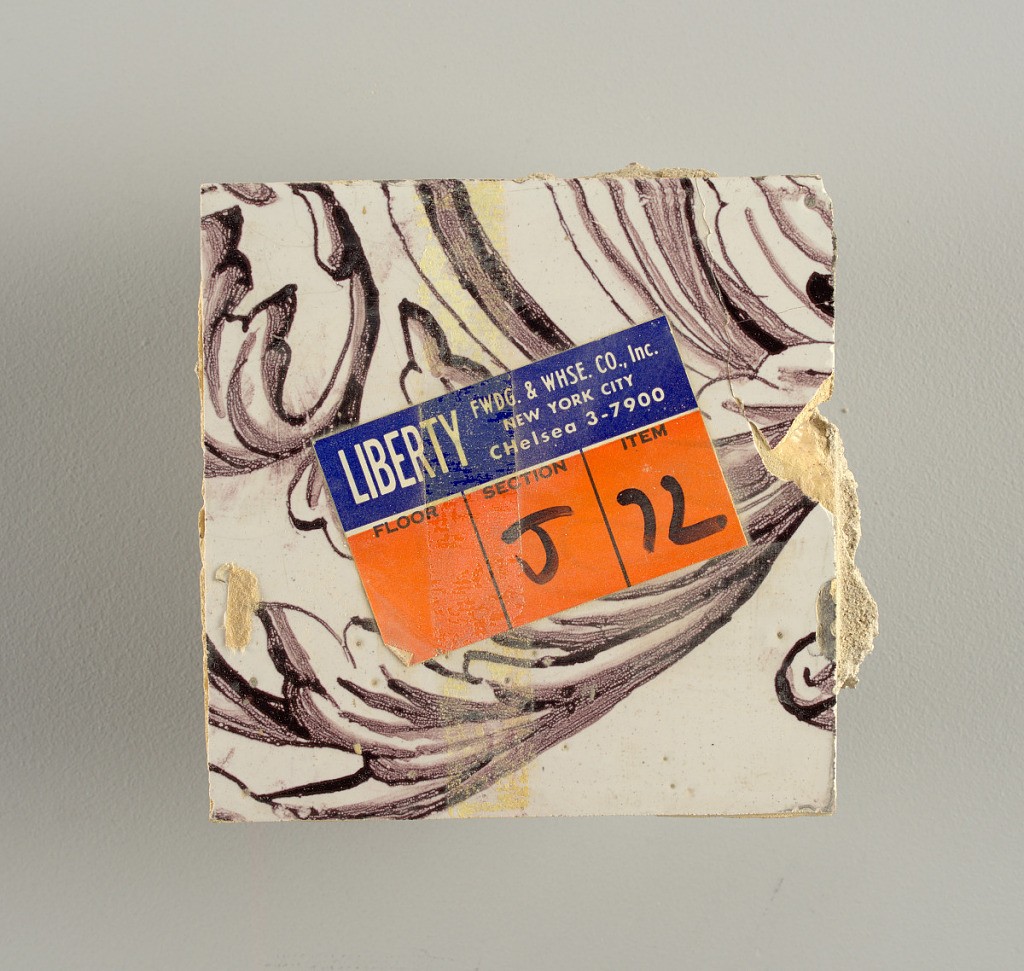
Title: Wall facing
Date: ca. 1725
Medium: tin-glazed earthenware, underglaze
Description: Two vertical rectangles, twenty-three tiles high.  A) Nine tiles wide at top; seven tiles wide at bottom.  B) Ten and one-half tiles wide.

Arabesque design of foliage.  A) with centered figure of Justice under a canopy.  B) with centered urn.